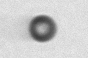
Label: bead